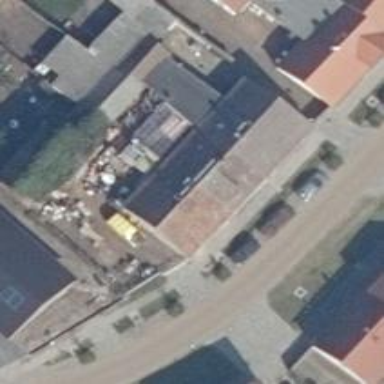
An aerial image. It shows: Building.